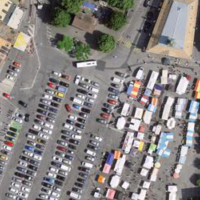
EUNIS habitat code: 53
Species observed at this site:
Ageratum houstonianum
Campanula barbata
Anthyllis vulneraria